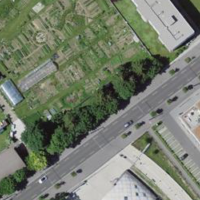
EUNIS habitat code: 53
Species observed at this site:
Chrysolina coerulans
Pyrochroa coccinea
Graphosoma italicum
Trichodes alvearius
Bombus lapidarius
Coccinella septempunctata
Leptinotarsa decemlineata
Sceliphron caementarium
Xylocopa violacea